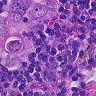
Metastatic tissue present: yes